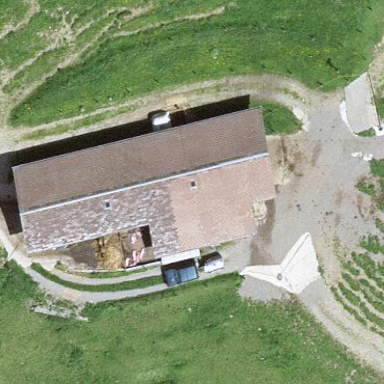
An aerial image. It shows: Farm auxiliary building.